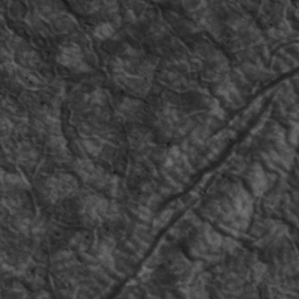
Label: non_frost